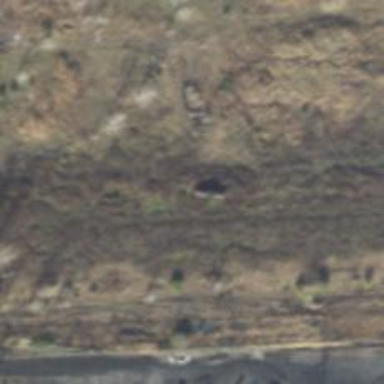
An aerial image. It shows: Abandoned railway spur.